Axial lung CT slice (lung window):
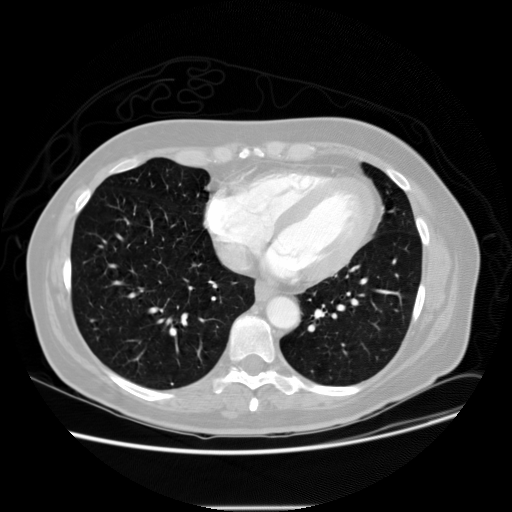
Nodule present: no